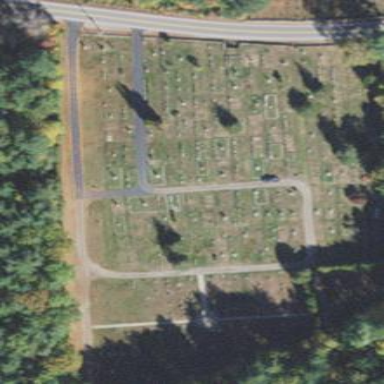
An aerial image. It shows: Grave yard.